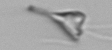
Label: Pyramimonas_longicauda